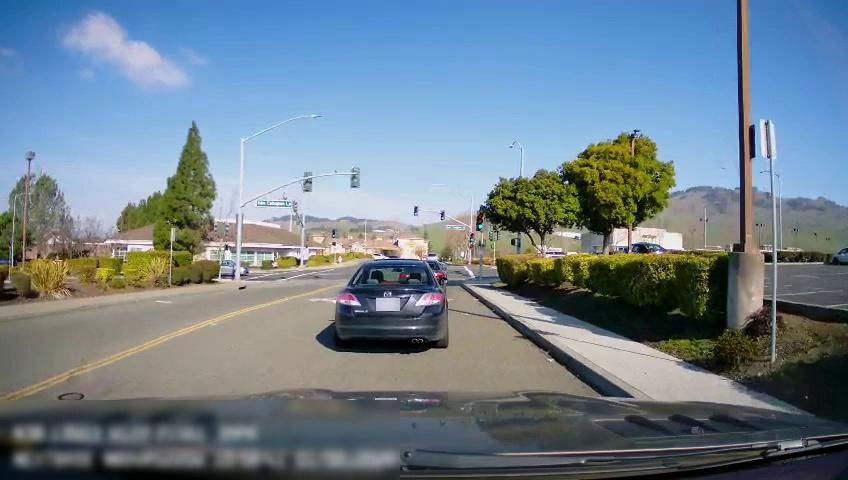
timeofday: Day
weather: Sunny
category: Drivable Space
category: Vehicles | Car
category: Vehicles | Car
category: Vehicles | Car
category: Vehicles | Car
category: Vehicles | Car
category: Lanes | Current Lane
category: Lanes | Alternate Lane
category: Traffic | Signs
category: Traffic | Lights
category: Traffic | Lights
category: Traffic | Lights
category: Traffic | Lights
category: Traffic | Signs
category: Traffic | Signs
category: Traffic | Lights
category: Traffic | Lights
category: Traffic | Signs
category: Traffic | Lights
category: Traffic | Lights